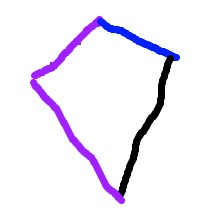
Shape: kite